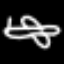
Label: airplane